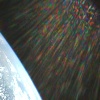
Label: sunburn